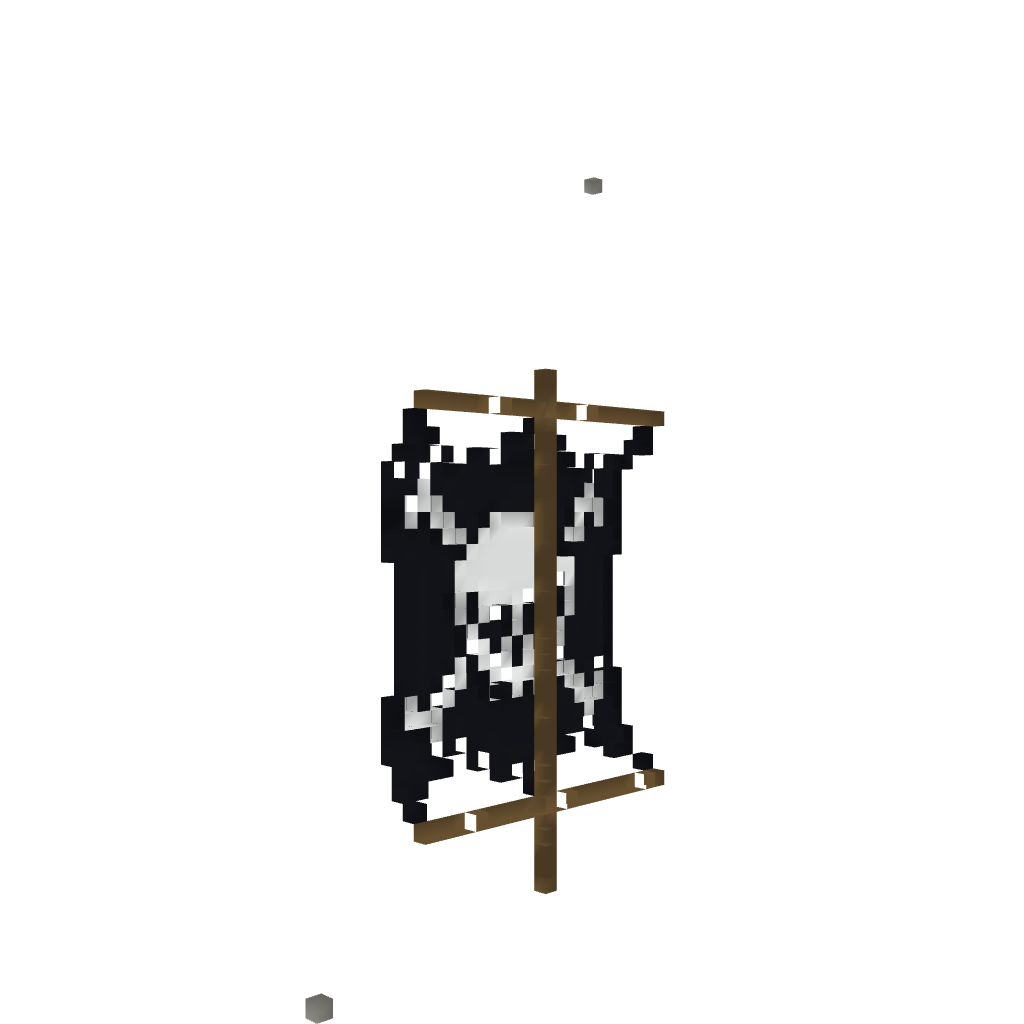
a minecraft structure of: Pirate ship flag